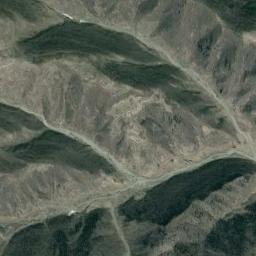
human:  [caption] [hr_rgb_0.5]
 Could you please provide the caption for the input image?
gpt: The mountain is uneven and bristly .

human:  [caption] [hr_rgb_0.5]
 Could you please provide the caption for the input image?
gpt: The mountain is full of bare land with lines of green plants .

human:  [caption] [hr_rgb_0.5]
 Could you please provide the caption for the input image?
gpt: The folded mountain consists of some ridges and valleys .

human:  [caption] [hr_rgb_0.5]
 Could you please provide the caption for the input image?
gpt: Seventy percent of the area on this mountain is bare orange-red land .

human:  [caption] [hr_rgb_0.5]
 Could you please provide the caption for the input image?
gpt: There are some ridges on the gray mountain .